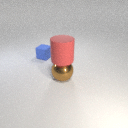
large red rubber cylinder above large brown metal sphere